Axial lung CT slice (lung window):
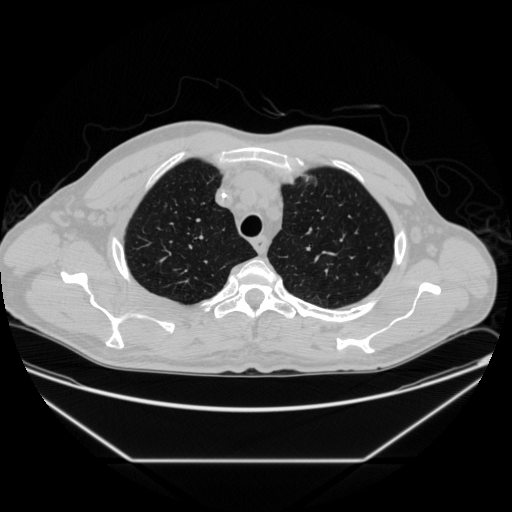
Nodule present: no